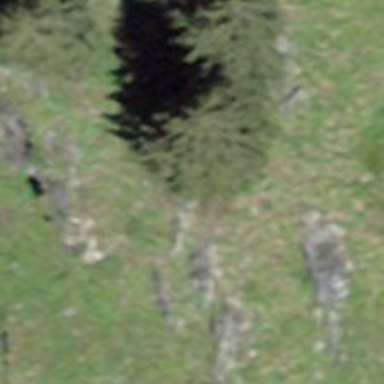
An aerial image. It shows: Needle-leaved tree in nature.